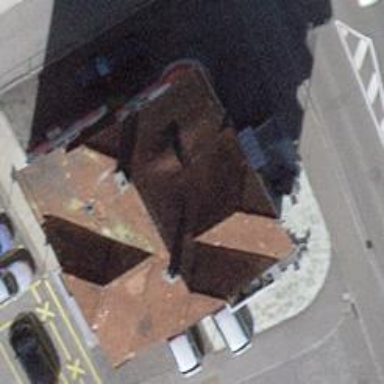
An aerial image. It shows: Bar.